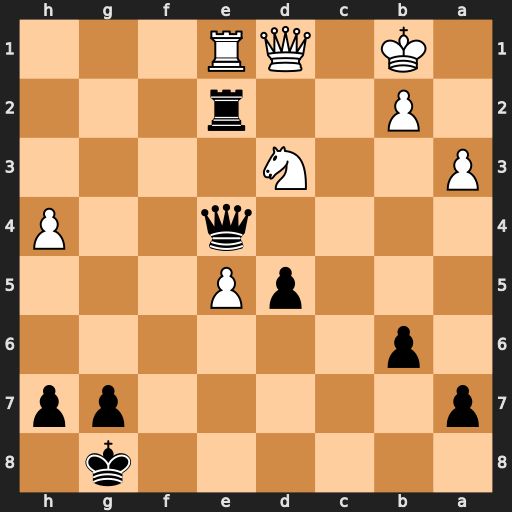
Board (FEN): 6k1/p5pp/1p6/3pP3/4q2P/P2N4/1P2r3/1K1QR3
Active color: b
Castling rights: -
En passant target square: -
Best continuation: Rxe1 Qxe1 Qxd3+